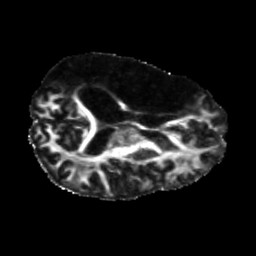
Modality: FA
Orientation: axial
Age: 40
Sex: male
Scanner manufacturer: siemens
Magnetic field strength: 3 T
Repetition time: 5.25 s
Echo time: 0.08 s